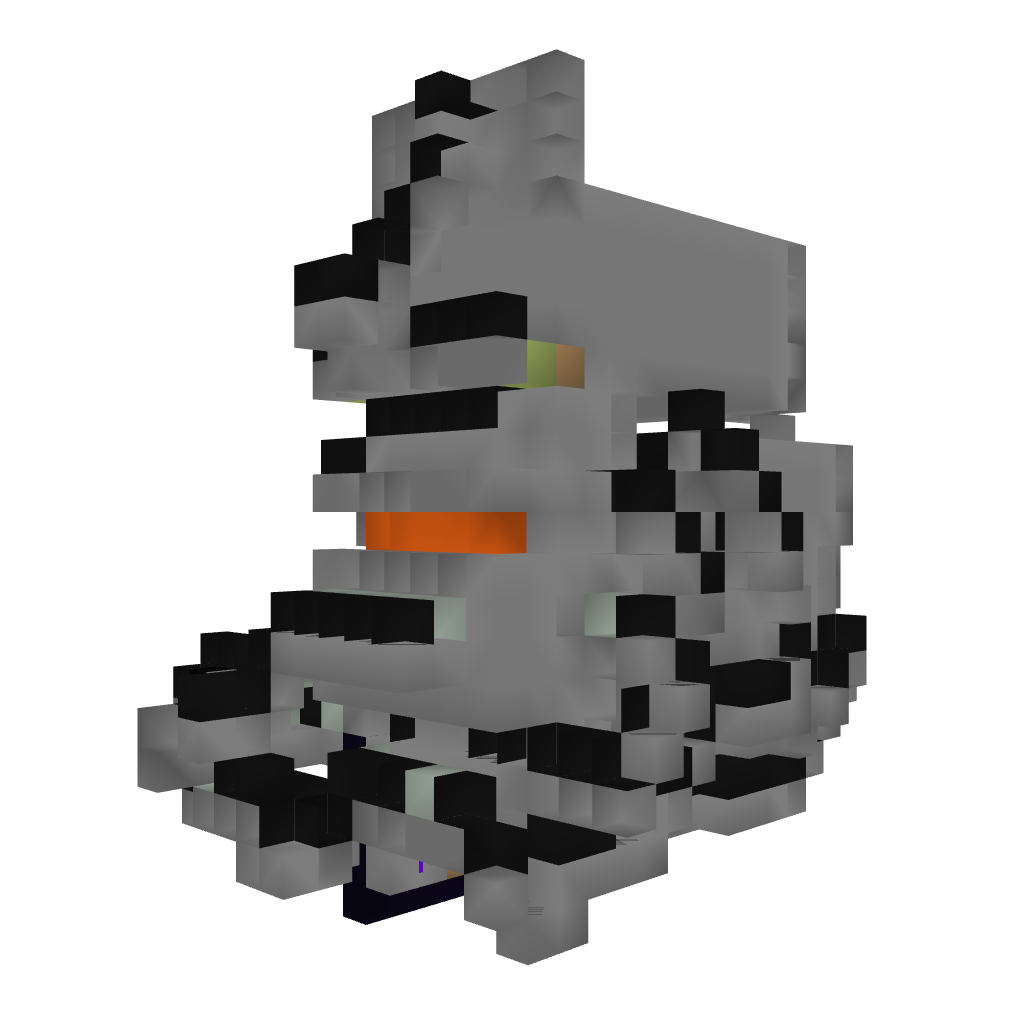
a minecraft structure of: Torture jail